Field crop: maize
Growth stage: 2
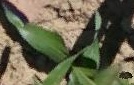
Species: maize